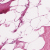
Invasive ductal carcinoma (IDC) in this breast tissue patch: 0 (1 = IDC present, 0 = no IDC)